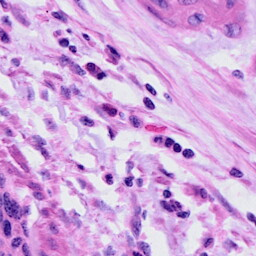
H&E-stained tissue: Cervix